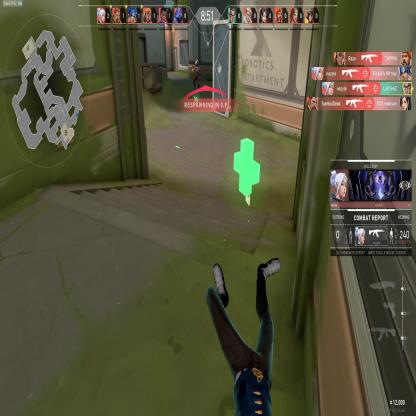
Label: enemy